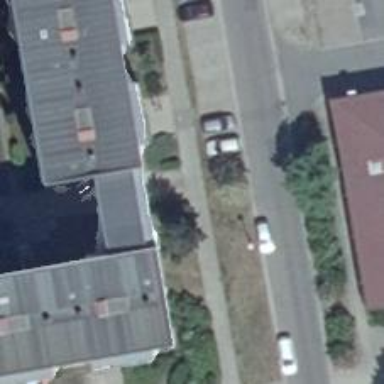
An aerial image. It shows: Footway with concrete surface.